Frequency: 50000
Velocity: 0,155
Power: 11,3
Pulse duration: 0,0000001
Pass count: 1
Magnification: 10
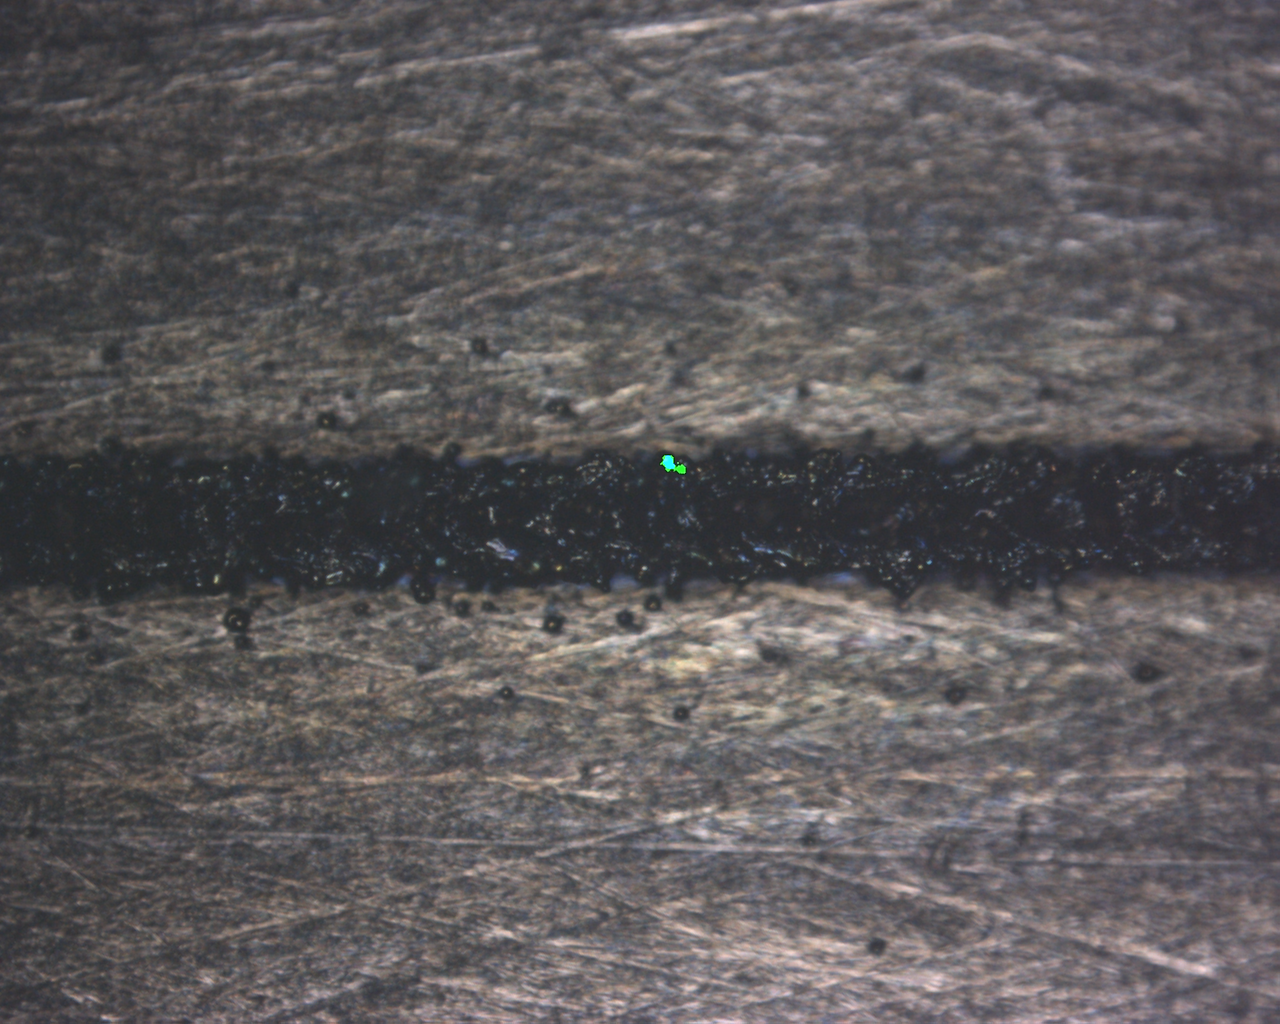
Measured width: 144.557
Other width: 56.014